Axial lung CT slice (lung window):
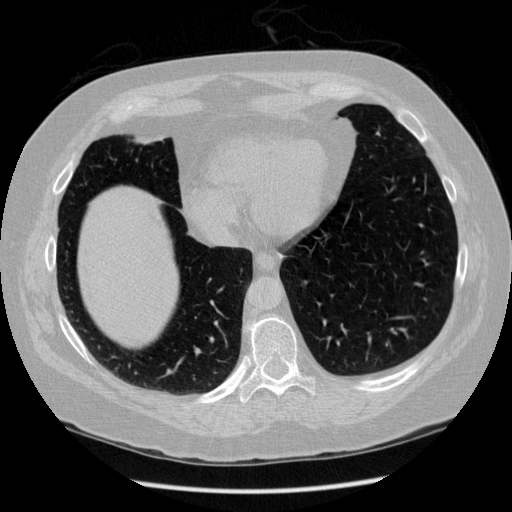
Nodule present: no